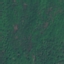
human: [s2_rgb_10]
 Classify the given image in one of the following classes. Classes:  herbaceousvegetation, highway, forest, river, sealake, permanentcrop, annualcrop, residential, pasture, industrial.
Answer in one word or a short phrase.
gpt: Forest